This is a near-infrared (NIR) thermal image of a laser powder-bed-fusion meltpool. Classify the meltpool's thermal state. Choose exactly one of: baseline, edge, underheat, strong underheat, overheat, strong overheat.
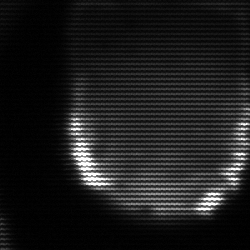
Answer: edge